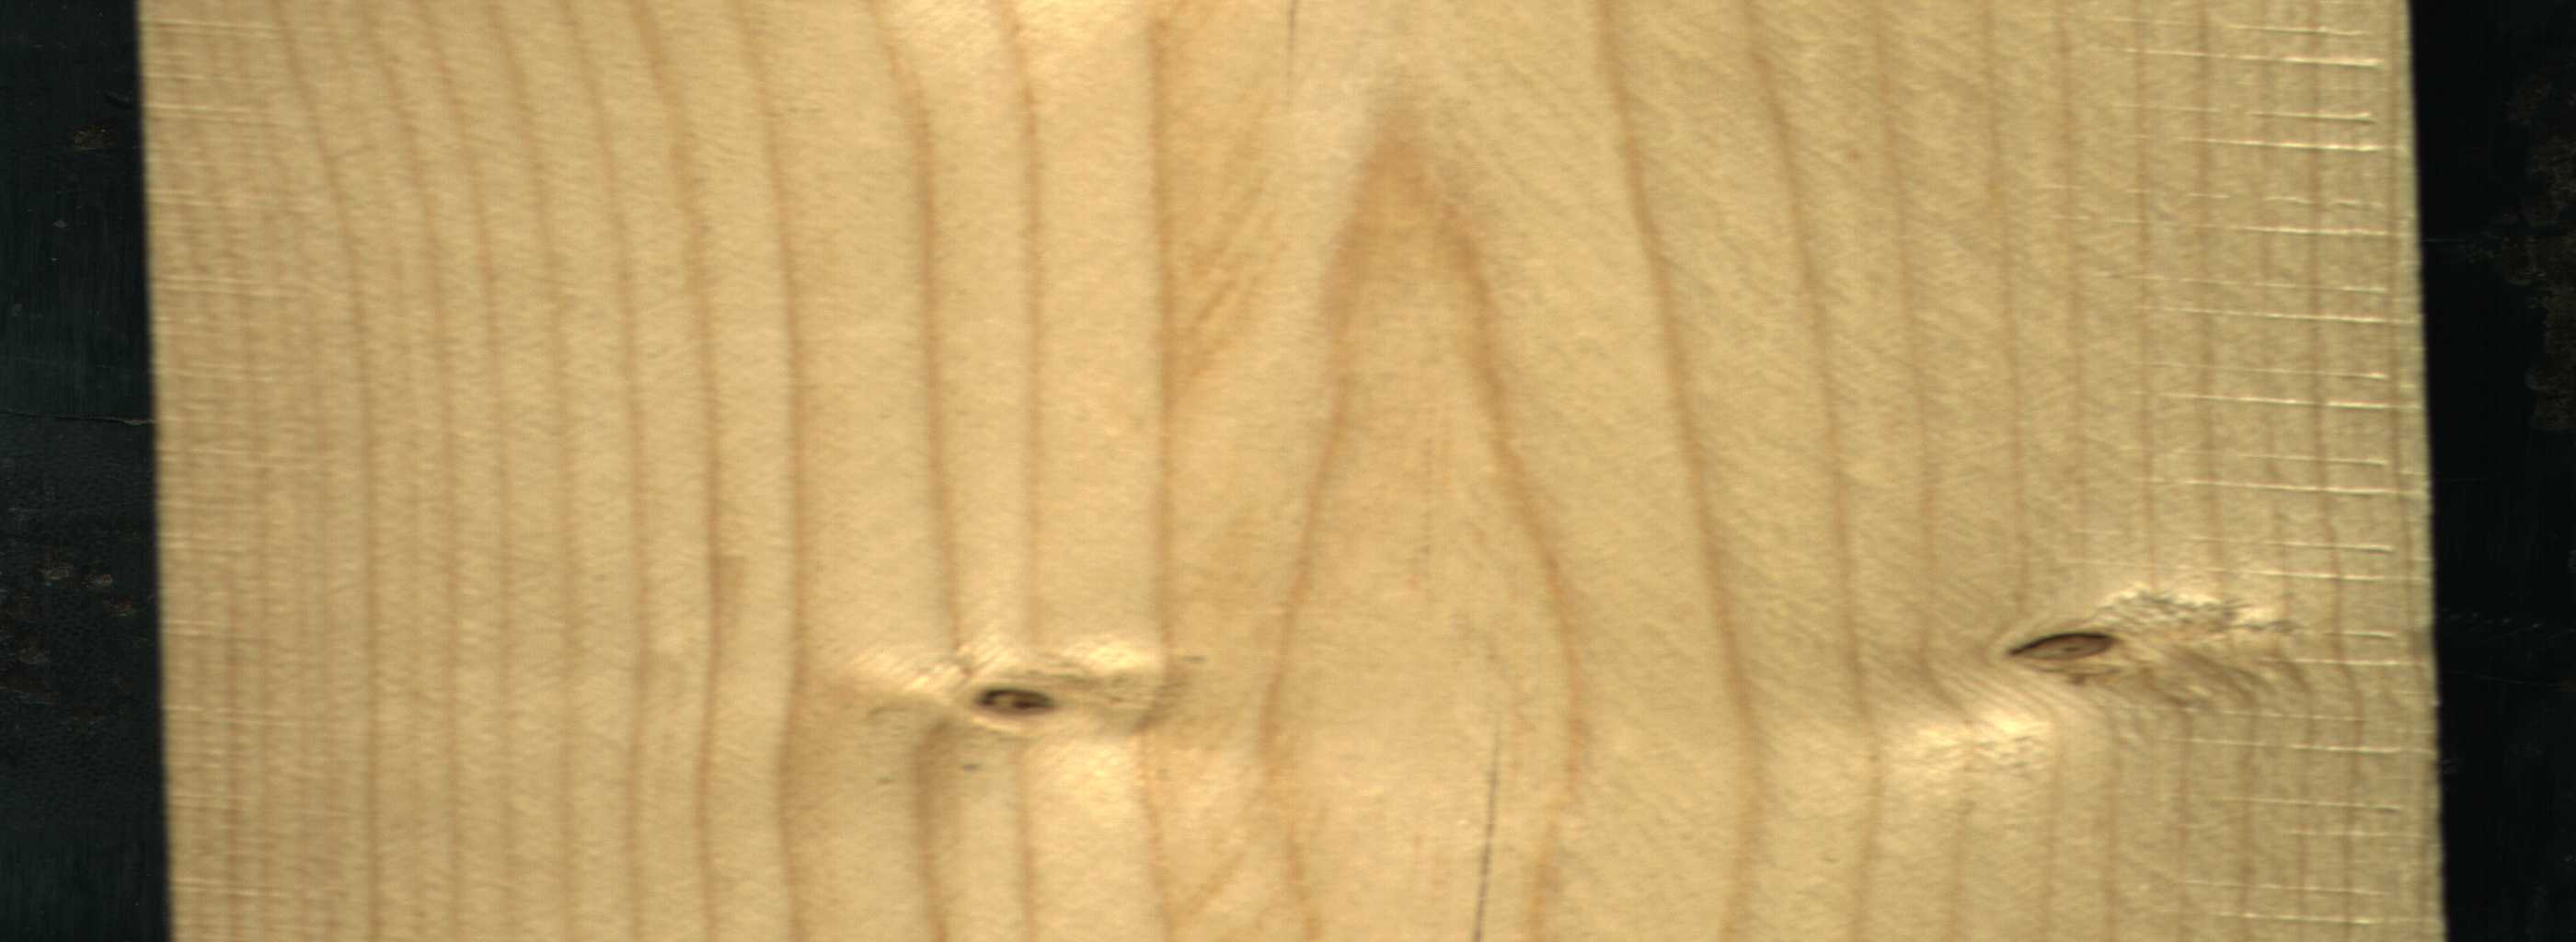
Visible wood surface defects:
Live_Knot
Live_Knot